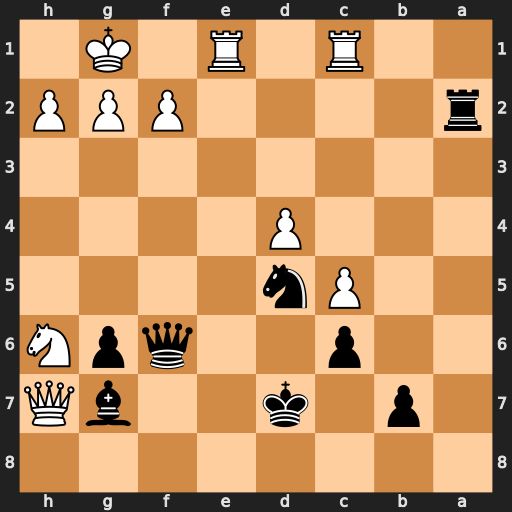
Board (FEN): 8/1p1k2bQ/2p2qpN/2Pn4/3P4/8/r4PPP/2R1R1K1
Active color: b
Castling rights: -
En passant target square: -
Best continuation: Qxf2+ Kh1 Qxg2#